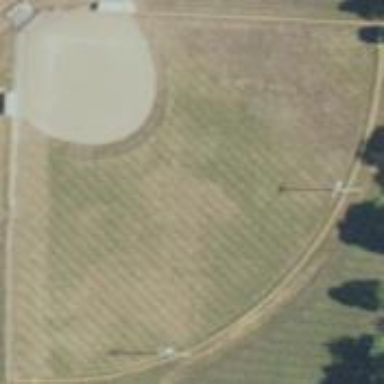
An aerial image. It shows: Baseball pitch for leisure land activities.